Field crop: maize
Growth stage: 2
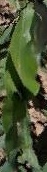
Species: maize